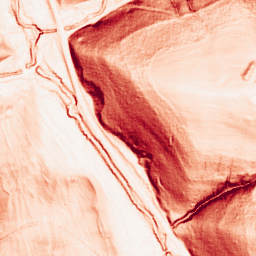
Category: morphological
Decomposition family: morphological_square
Decomposition parameters: operation: gradient
size: 3
Upsampling method: regularized
Upsampling parameters: scale: 4
lambda_reg: 0.001
Upsampling scale: 4